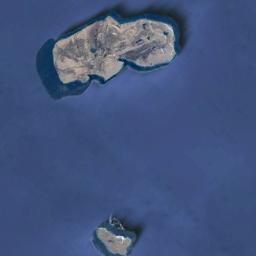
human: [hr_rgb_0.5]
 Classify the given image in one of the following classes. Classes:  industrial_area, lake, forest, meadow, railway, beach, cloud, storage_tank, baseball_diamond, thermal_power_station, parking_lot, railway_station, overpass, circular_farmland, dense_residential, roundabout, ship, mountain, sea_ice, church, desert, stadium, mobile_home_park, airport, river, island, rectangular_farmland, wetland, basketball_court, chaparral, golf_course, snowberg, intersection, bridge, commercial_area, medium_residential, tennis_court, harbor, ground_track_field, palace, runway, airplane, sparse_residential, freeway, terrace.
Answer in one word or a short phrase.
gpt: island